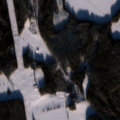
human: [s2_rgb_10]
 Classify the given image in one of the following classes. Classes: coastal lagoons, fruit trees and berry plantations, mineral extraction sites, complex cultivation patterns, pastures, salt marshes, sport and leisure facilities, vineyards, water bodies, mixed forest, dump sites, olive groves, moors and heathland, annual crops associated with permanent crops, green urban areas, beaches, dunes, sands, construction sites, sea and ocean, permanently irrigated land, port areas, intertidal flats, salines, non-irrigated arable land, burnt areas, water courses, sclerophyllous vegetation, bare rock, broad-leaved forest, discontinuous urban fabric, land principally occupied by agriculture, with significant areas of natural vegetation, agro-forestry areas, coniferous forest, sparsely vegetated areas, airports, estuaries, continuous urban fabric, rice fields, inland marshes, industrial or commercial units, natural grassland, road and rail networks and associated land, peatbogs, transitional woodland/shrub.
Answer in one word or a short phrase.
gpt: non-irrigated arable land, coniferous forest, mixed forest, water bodies